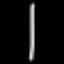
Label: line